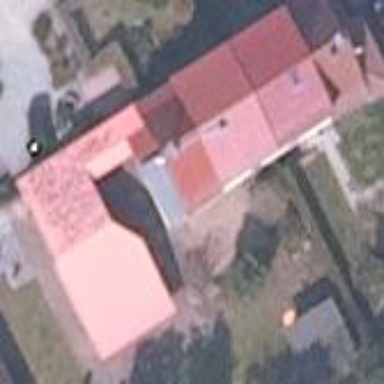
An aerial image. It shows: Simple house.